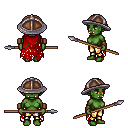
a pixel art fantasy rpg character, female body template, orc, green skin, red tattered cape, gold greaves, brown long mohawk hairstyle, chain helm, leather bracers, spear, four views (front, back, left, right), 2x2 character sprite sheet, small pixel art, hard edges, no anti-aliasing